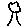
Label: tree